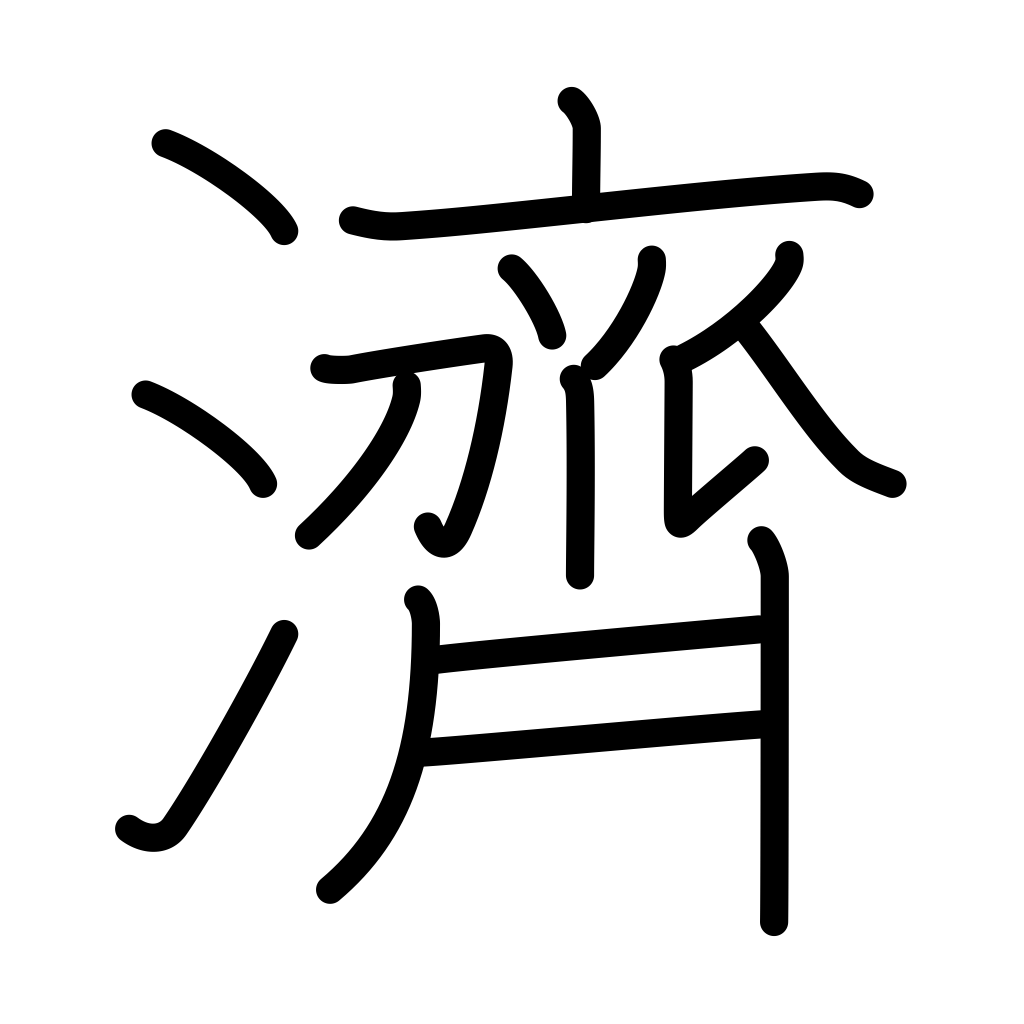
Meaning: to help, aid, relieve, to ferry, cross